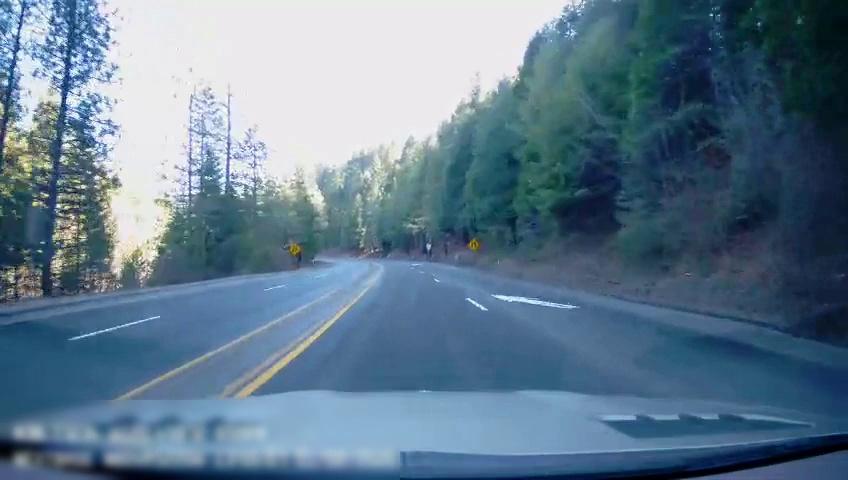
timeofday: Day
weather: Sunny
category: Drivable Space
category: Lanes | Opposite Lane
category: Lanes | Current Lane
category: Lanes | Opposite Lane
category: Lanes | Current Lane
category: Lanes | Alternate Lane
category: Lanes | Opposite Lane
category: Traffic | Signs
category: Traffic | Signs